Question: I have layer, on which I placed sprite(yellow) and child menu("Main Menu: button), to look like modal dialog. There are also number of buttons, menus below that layer. What I want to achieve is whenever this layer is presented, do not propagate touch event to other items. This is what I've done in layer class:
'''
- (id)init {
...
// I was hoping that this will take touch and eat, so if I tap on button it will not be propagated further, because it has lowest priority
[_menu setHandlerPriority:INT_MIN+1];
...
}
-(void)registerWithTouchDispatcher {
// With this I was hoping that if I tap anywhere else my layer class will capture it first
[[[CCDirector sharedDirector] touchDispatcher] addTargetedDelegate:self priority:INT_MIN+2 swallowsTouches:YES];
}
-(BOOL)ccTouchBegan:(UITouch *)touch withEvent:(UIEvent *)event {
// so I simply drop any tap on my layer
return NO;
}
'''
Probably I'm missing something, but with this buttons below my layer are still getting the touch. So the modal concept doesn't work.
How can I make all child items of my yellow sprite touchable and the rest not touchable.

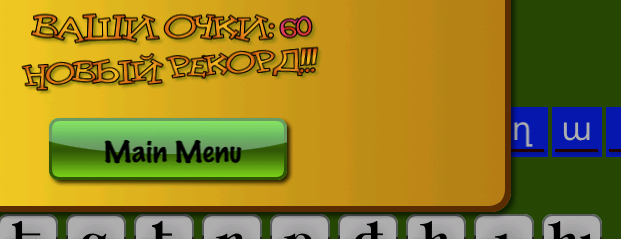
Answer: Your return in 'ccTouchBegan' is the issue.
Your layer will only swallow touches when 'ccTouchBegan' tells it to (returns YES).
Normally you would check if the touch is within the bounds of the layer and then return YES, but in this case, returning YES always will swallow all touches (unless there is another layer of priority INT_MIN, or INT_MIN+1).
Edit: And point 2 - make sure you're enabling touches to begin with:
'''
[self setTouchEnabled:YES];
'''